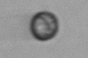
Label: Dinophyceae